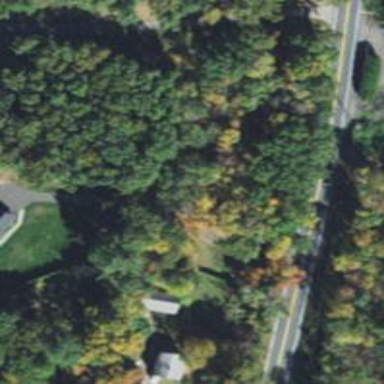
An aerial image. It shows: Driveway.